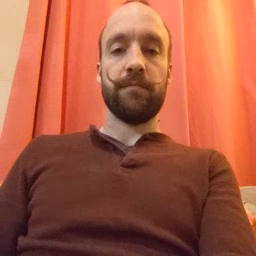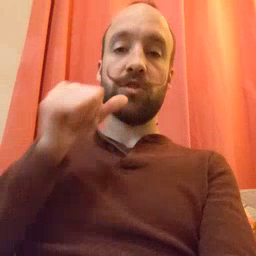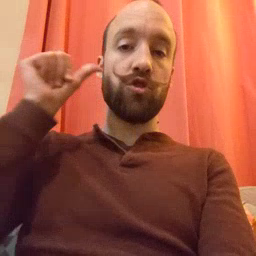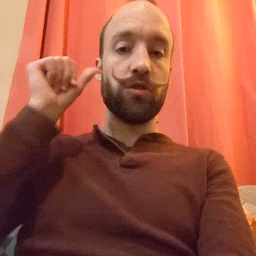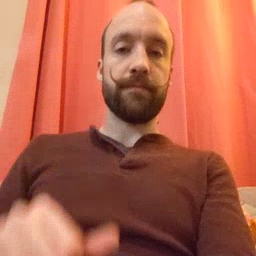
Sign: yesterday